Interaction volume radius: 10 \u00c5
Interaction volume height: 40 \u00c5
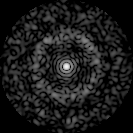
Disorder parameter: 0.8331